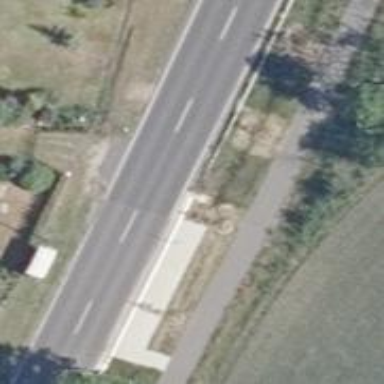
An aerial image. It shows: Secondary road with asphalt surface.